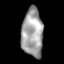
Tissue: skin
Cell type: Epithelial cells
Senescence score: 0.2063
Nuclear area (px): 1010
Mean DAPI intensity: 160.375